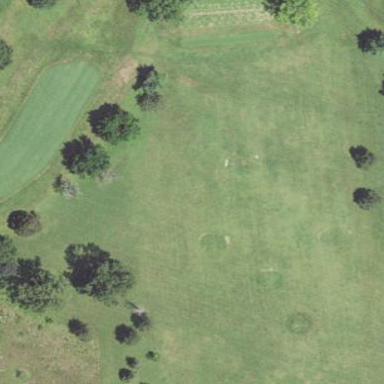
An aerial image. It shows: Driving range for golf practice.